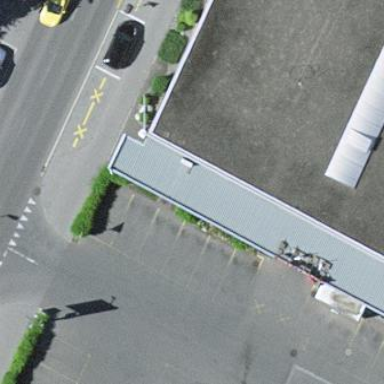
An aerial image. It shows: View of roof of building.